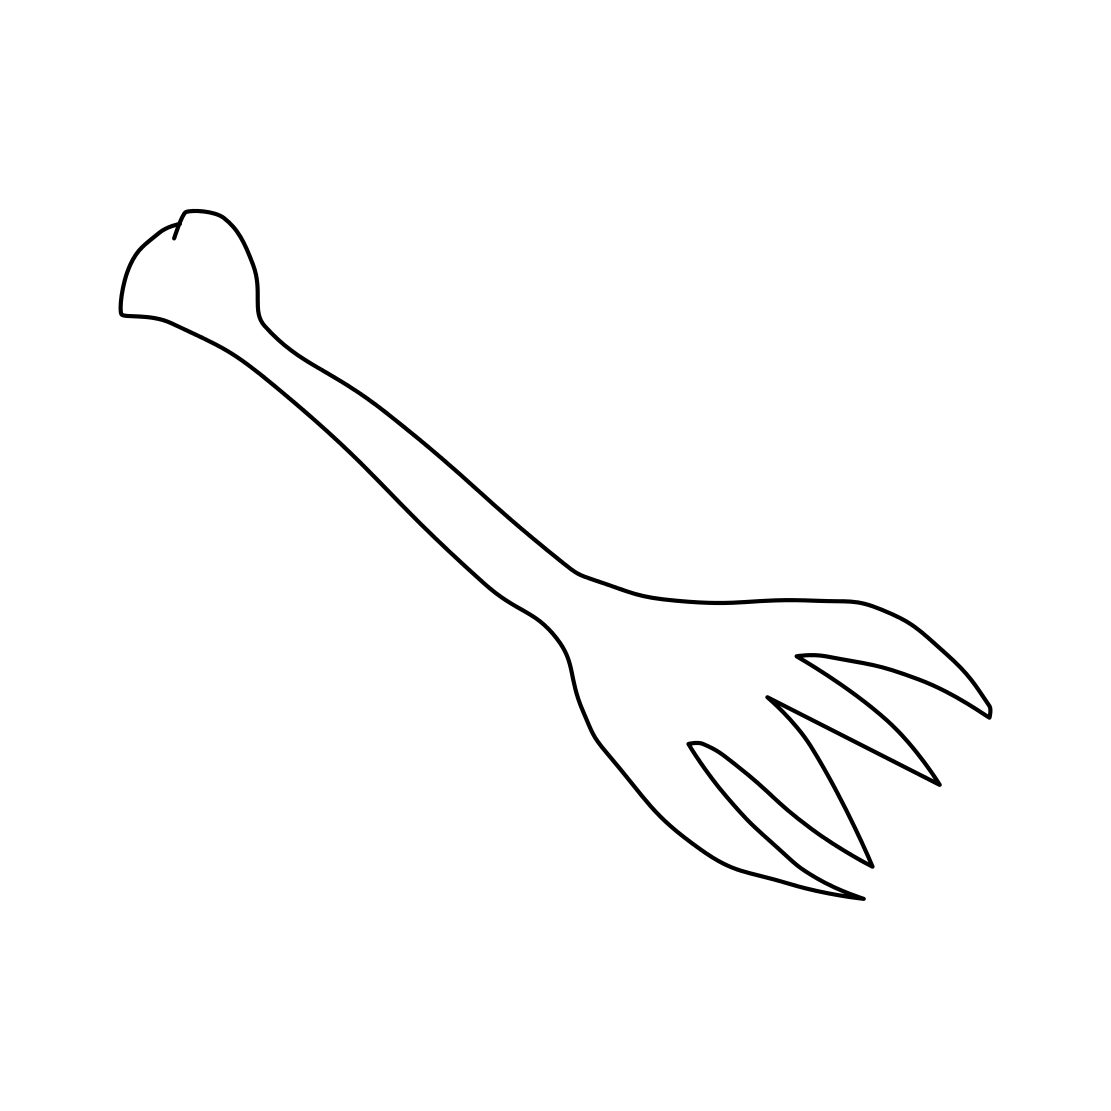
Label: fork